Question: I'm trying to run a script that uses 'Start-BitsTransfer'. However whenever I open Powershell I have to re-install the 'BitsTransfer' module each time. This also means that I cannot run scripts that call Powershell to run commands, since the module thinks it is not installed.

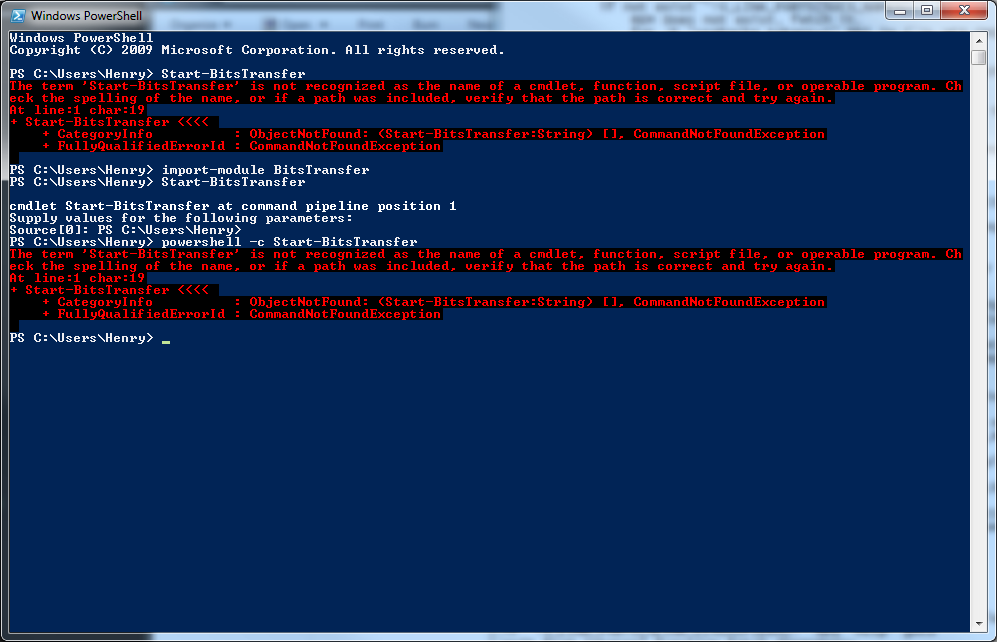
Answer: If you want the module loaded every time just put that line 'import-module BitsTransfer' into one of the PowerShell profiles. From <URL>
- '%windir%\system32\WindowsPowerShell1.0\profile.ps1'- '%windir%\system32\WindowsPowerShell1.0\Microsoft.PowerShell_profile.ps1'- '%UserProfile%\Documents\WindowsPowerShell\profile.ps1'- '%UserProfile%\Documents\WindowsPowerShell\Microsoft.PowerShell_profile.ps1'
: The links above are cmd based environment variables and will not work directly in PowerShell. In PowerShell you would use the provider '$env'. So for example:
'''
$path = "$($env:windir)\system32\WindowsPowerShell1.0\profile.ps1"
# Assuming the directory '$($env:windir)\system32\WindowsPowerShell1.0' exists...
"Import-Module BitsTransfer" | Set-Content $path -Force
# This will OVERWRITE anything already there. This is just an example for reference.
'''
Its not a case of installed..... it just needs to be imported. I do the same with the 'ActiveDirectory' module.
And as <URL> says:
> Beginning in Windows PowerShell 3.0, modules are imported automatically when any cmdlet or function in the module is used in a command. This feature works on any module in a directory that this included in the value of the 'PSModulePath' environment variable.